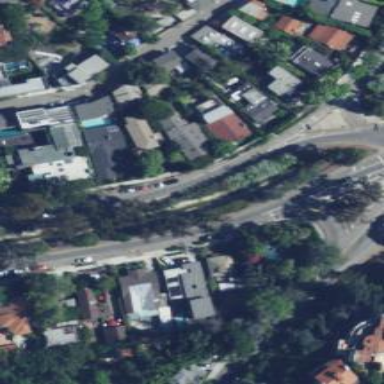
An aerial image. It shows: Tertiary road with residential properties along its sides.